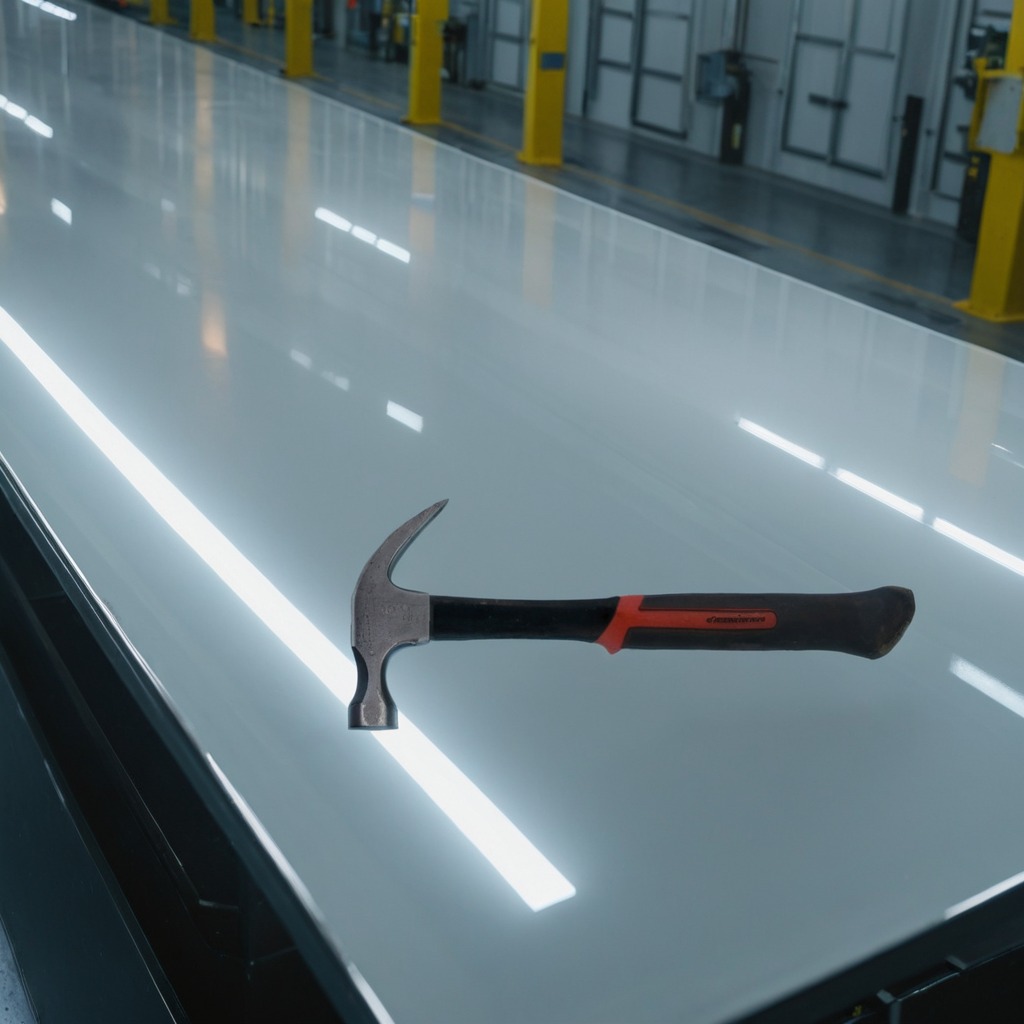
A hammer lies on the table.